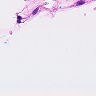
Metastatic tissue present: no